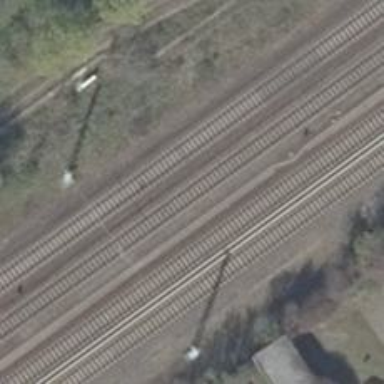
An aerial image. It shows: Railway track with contact line for electrification.